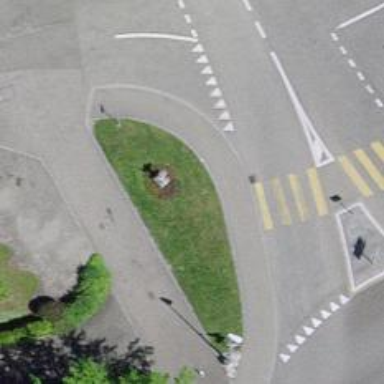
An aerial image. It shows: Historic wayside cross.